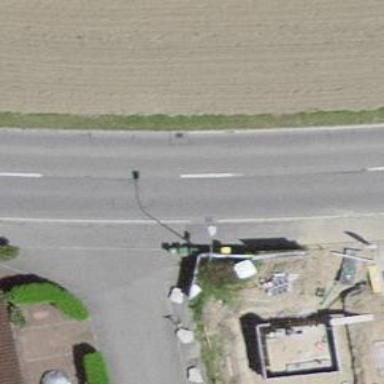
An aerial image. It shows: Post box.